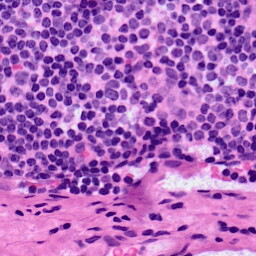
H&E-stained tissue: LymphNode